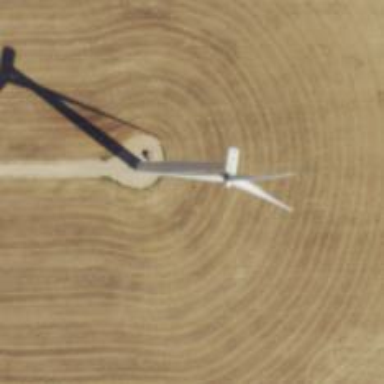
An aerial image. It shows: Wind generator using horizontal axis wind turbines.